Interaction volume radius: 10 \u00c5
Interaction volume height: 10 \u00c5
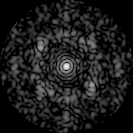
Disorder parameter: 0.6562